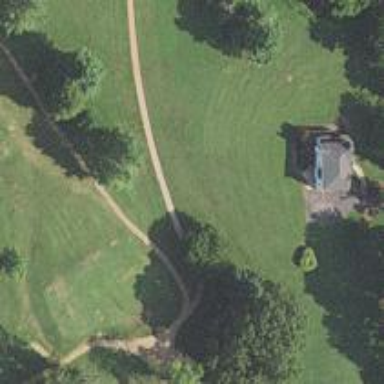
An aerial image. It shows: Pathway for golfing.